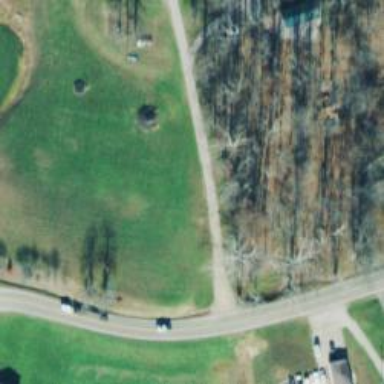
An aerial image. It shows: Shared driveway marked as service road.